The image is a wavelet scalogram (time versus scale/frequency) of a rolling-element bearing's vibration signal. Diagnose the bearing from this image, choosing from: normal, inner_race, outer_race, ball.
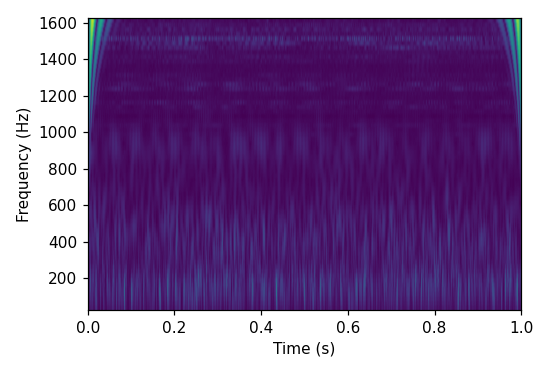
Answer: outer_race